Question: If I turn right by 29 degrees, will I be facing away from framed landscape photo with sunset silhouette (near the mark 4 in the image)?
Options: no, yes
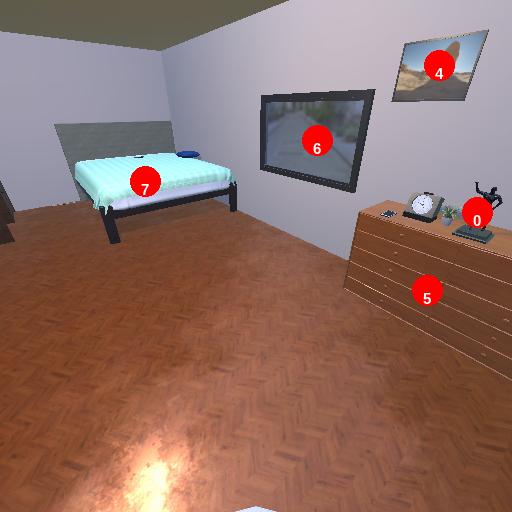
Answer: no